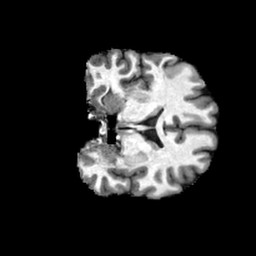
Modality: T1w
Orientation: coronal
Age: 39
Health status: healthy
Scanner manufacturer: philips
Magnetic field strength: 3 T
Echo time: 0.003642 s